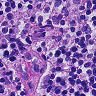
Metastatic tissue present: no